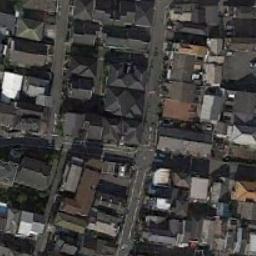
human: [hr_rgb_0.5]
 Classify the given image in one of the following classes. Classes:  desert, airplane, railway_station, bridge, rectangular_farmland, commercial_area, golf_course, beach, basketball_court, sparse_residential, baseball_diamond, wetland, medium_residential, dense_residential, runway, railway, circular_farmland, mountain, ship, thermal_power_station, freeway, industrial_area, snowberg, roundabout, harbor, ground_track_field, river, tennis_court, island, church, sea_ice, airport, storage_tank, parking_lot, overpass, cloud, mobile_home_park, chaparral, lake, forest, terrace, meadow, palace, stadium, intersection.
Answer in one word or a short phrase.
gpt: dense_residential